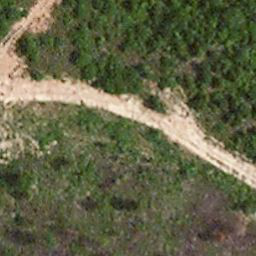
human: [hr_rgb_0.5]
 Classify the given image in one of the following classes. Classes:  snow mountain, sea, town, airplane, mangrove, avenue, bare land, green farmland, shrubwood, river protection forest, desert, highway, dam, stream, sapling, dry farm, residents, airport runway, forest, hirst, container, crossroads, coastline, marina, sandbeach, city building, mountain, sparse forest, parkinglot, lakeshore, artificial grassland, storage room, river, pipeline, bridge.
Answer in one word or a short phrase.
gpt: avenue